Field crop: maize
Growth stage: 2
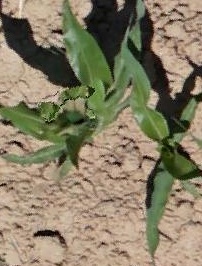
Species: maize